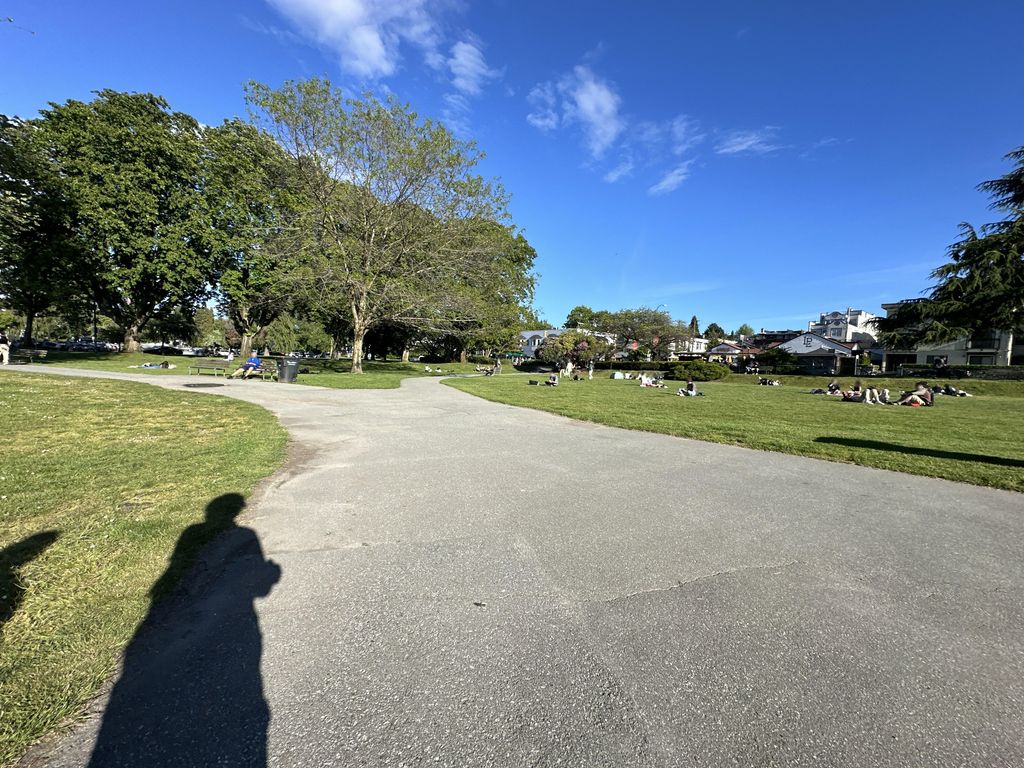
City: vancouver